Question: I want to make something like this

Example : Something like planer i write things i need to do for specific days and when i choose in a listbox day it show's me what i need to do.
So because it will remember data it need's to be saved on some kind of .txt or database .
I can add/load items from listbox like this
'''
Private Sub Command1_Click()
Open "Listbox.txt" For Output As #1
For i = 0 To list1.ListCount - 1
Print #1, list1.List(i)
Next
Close
End Sub
Private Sub Form_Load()
list1.AddItem "Monday"
list1.AddItem "Tuesday"
list1.AddItem "Wednesday"
list1.AddItem "Thursday"
list1.AddItem "Friday"
list1.AddItem "Saturday"
list1.AddItem "Sunday"
End Sub
'''
But the main problem is text save. How can i save the text from a textbox for a specific day or edit it . So when i click on Monday it show's me the custom text i entered for monday.
Do i need to make a new file for each day in a week like 7 files or there is a easier way ??
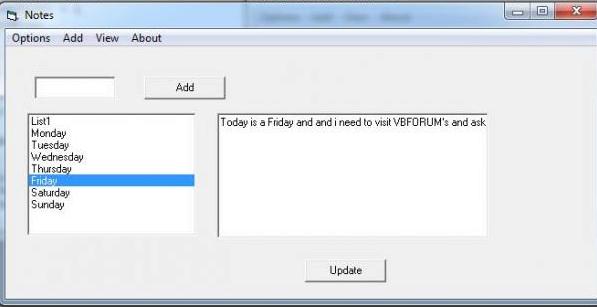
Answer: It's not necessary to make separate files for each listbox item.
Here's my sample project; I made a couple of changes to your form layout:

When an item is clicked in the list at the left, the text field will provide the text associated with the item. Update the item by typing something into / changing the same field.
'''
Option Explicit
Private FileStr As String, StrArr() As String
Private Sub cmdSave_Click()
Dim I As Long
Open FileStr For Output As #1
For I = 0 To lbxItems.ListCount - 1
Print #1, lbxItems.List(I) & "," & StrArr(I)
Next I
Close #1
End Sub
Private Sub cmdUpdate_Click()
StrArr(lbxItems.ListIndex) = txtDescript
End Sub
Private Sub Form_Load()
Dim I As Long, J As Long
Dim TempStr As String
FileStr = App.Path & "\planner.txt"
Open FileStr For Input As #1
Do Until EOF(1)
Line Input #1, TempStr
J = InStr(TempStr, ",")
lbxItems.AddItem Left$(TempStr, J - 1)
TempStr = Mid$(TempStr, J + 1)
ReDim Preserve StrArr(I)
StrArr(I) = TempStr
I = I + 1
Loop
Close #1
End Sub
Private Sub lbxItems_Click()
txtDescript = StrArr(lbxItems.ListIndex)
End Sub
'''
The code is designed so that it can be used with other items that are inserted into the "planner.txt" file manually. If you do this, make sure that you follow the item name with a comma ( , ).
If you copy and paste the code straight into your form code module as is, make sure to update the control names as necessary.